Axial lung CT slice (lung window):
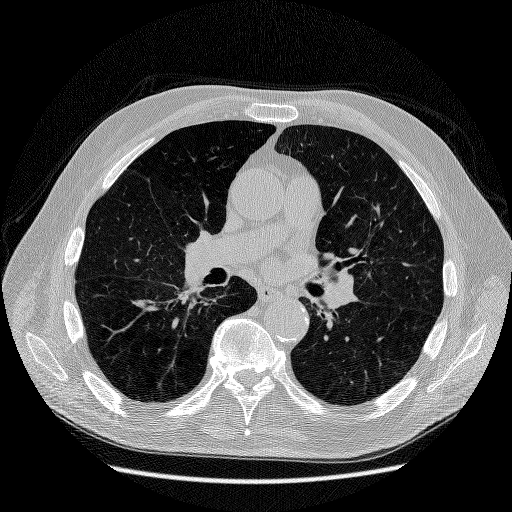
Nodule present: no